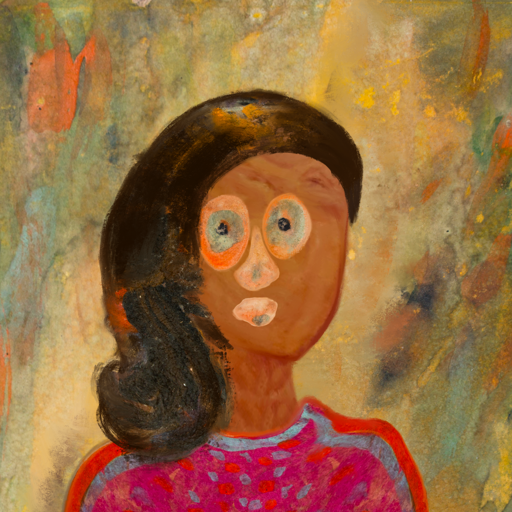
Background: Comrade, Head And Neck Front: Pious_Lady, Face Front: Childish, Bust: Sisters, Hair Front: Gypsy_Queen, Head Accessory: Blank, Second Necklace: Blank, Necklace: Blank, Baby: Blank